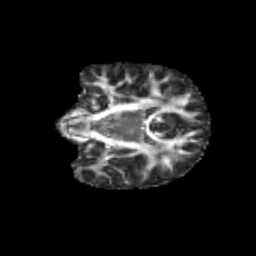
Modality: FA
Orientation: coronal
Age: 10
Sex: female
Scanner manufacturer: siemens
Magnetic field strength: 3 T
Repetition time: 3.8 s
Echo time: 0.07 s